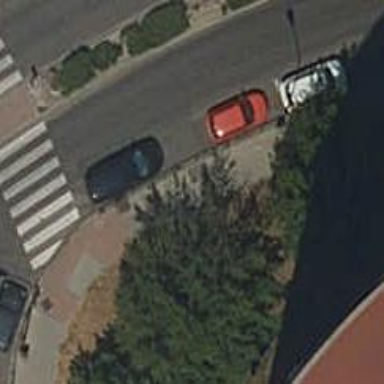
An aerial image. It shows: Kerb barrier.